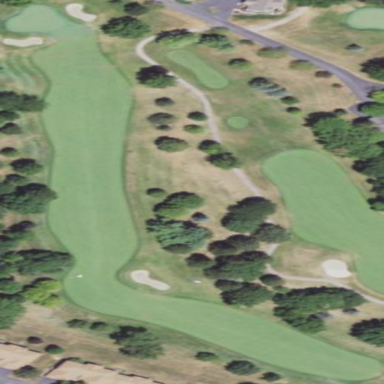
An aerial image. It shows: Grassy area designated as golf fairway.